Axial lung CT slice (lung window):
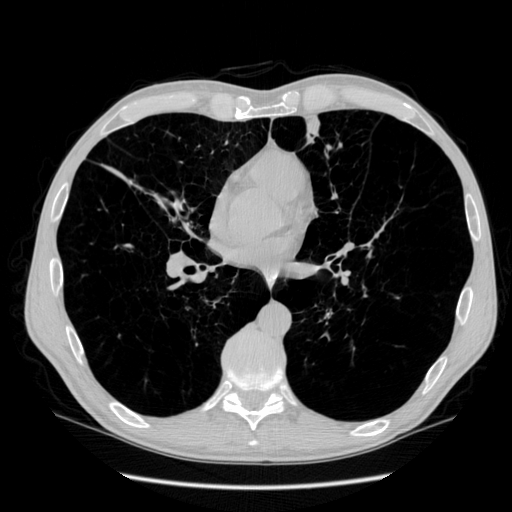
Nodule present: no